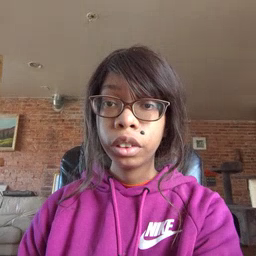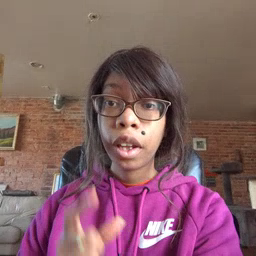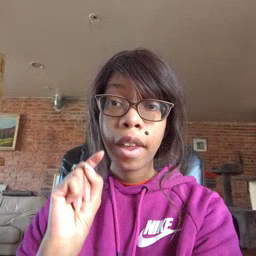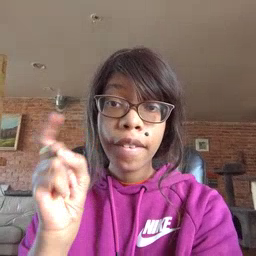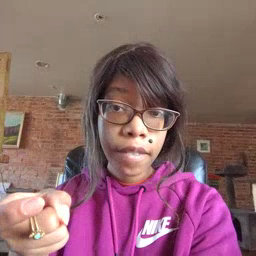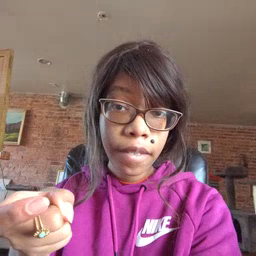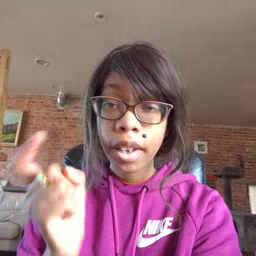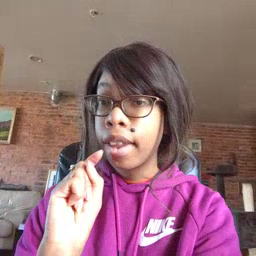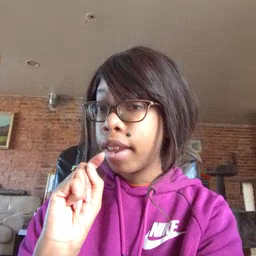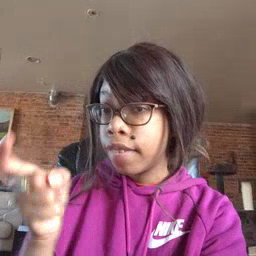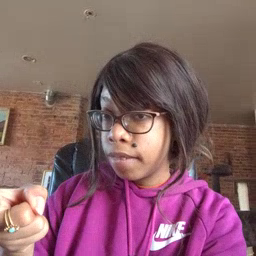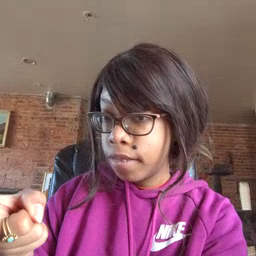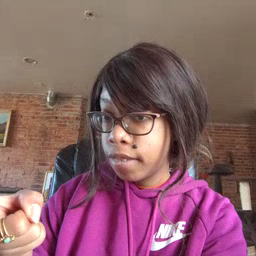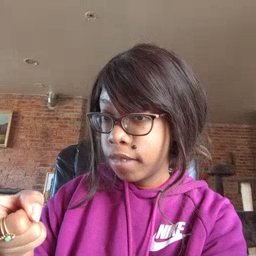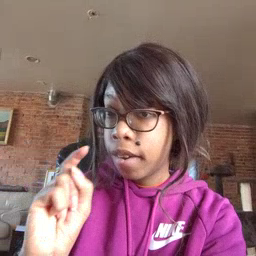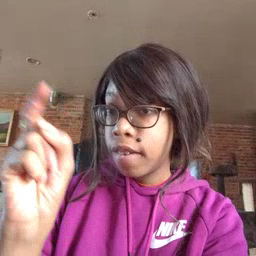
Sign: gift